Field crop: maize
Growth stage: 2
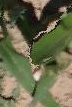
Species: maize